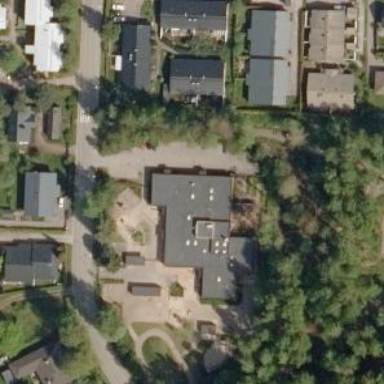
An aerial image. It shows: Public building serving as kindergarten.